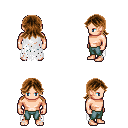
a pixel art fantasy rpg character, male body template, human, light skin, white tattered cape, teal pants, brown loose hair, four views (front, back, left, right), 2x2 character sprite sheet, small pixel art, hard edges, no anti-aliasing